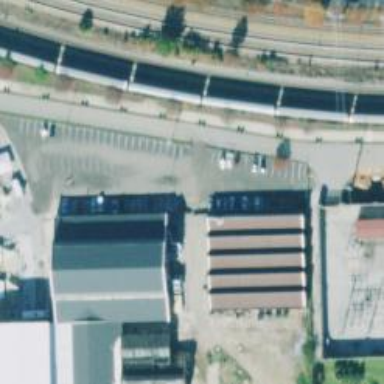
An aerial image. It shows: Unused railway yard.